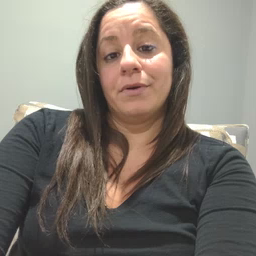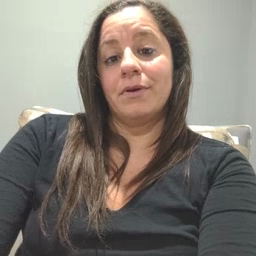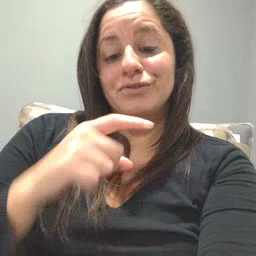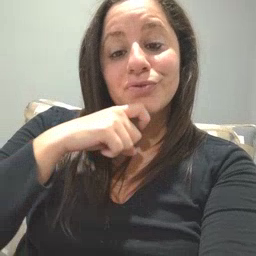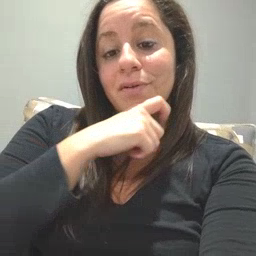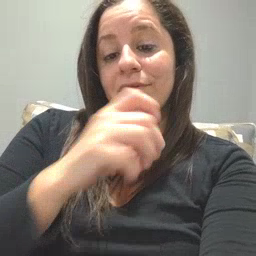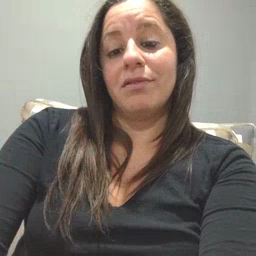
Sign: cereal